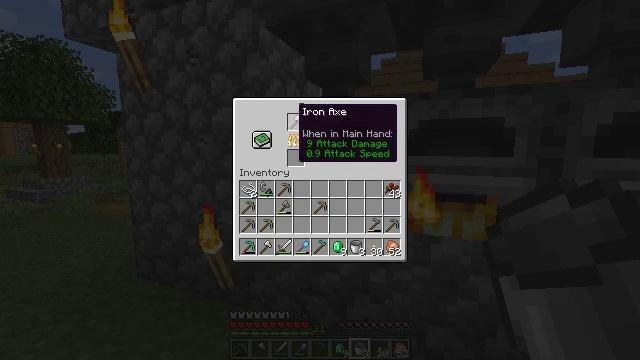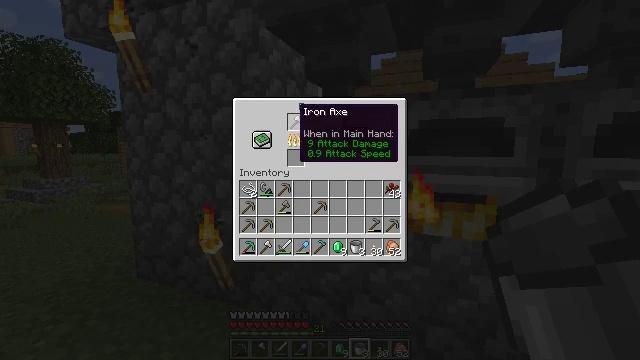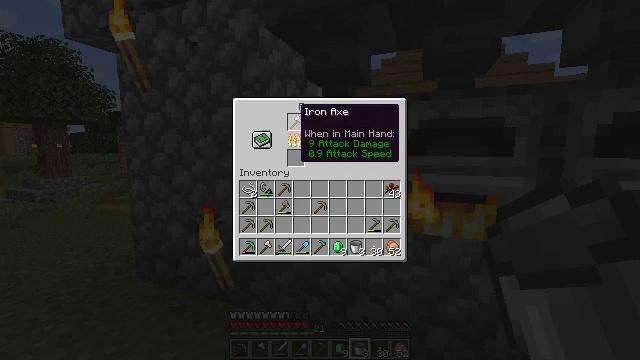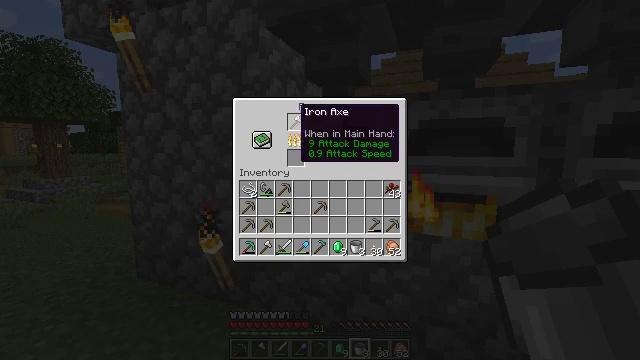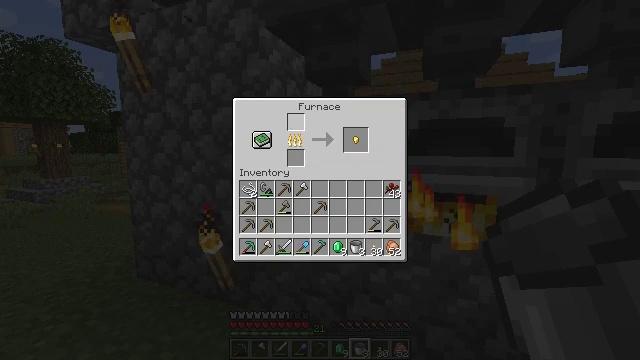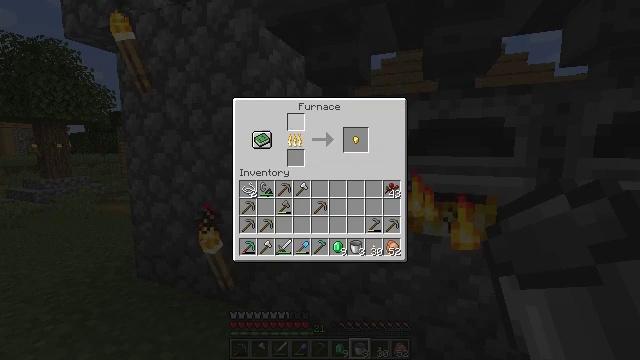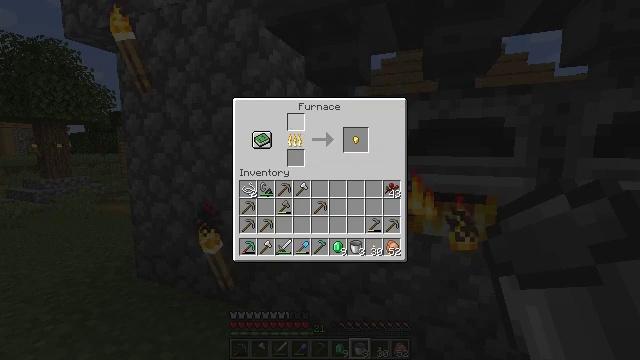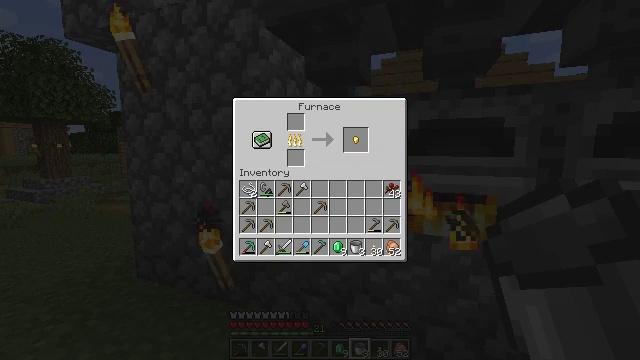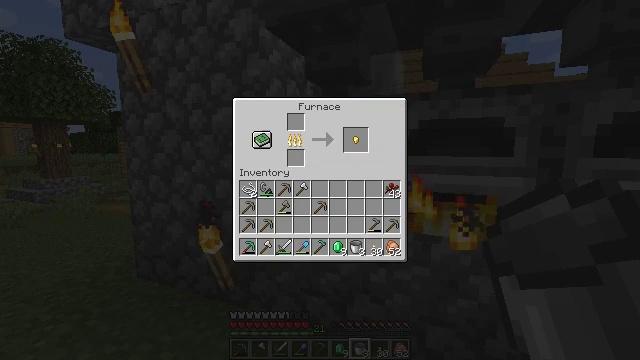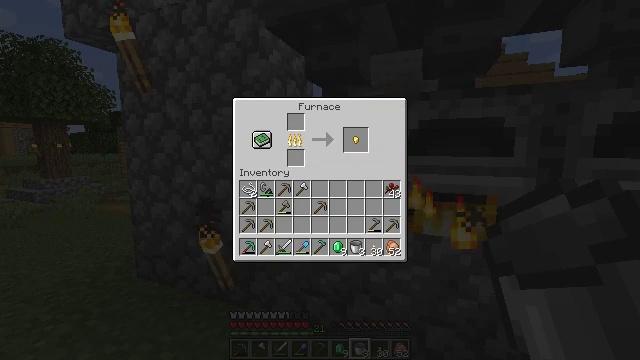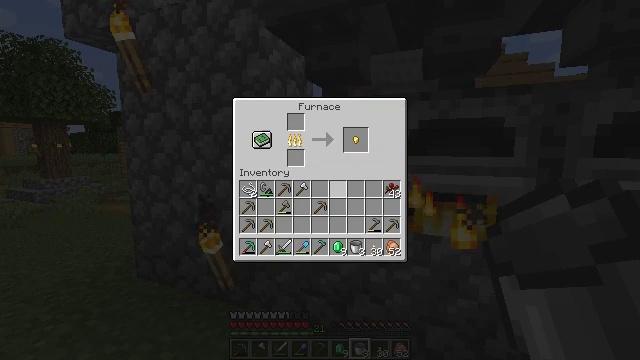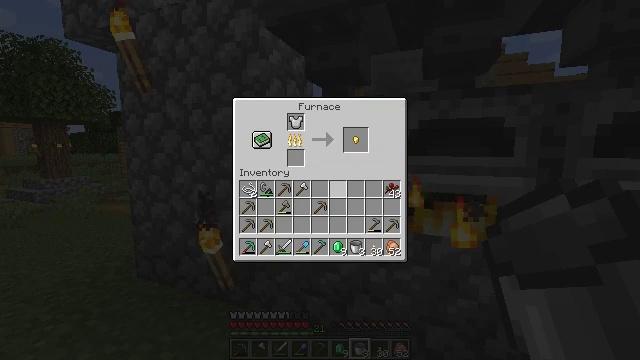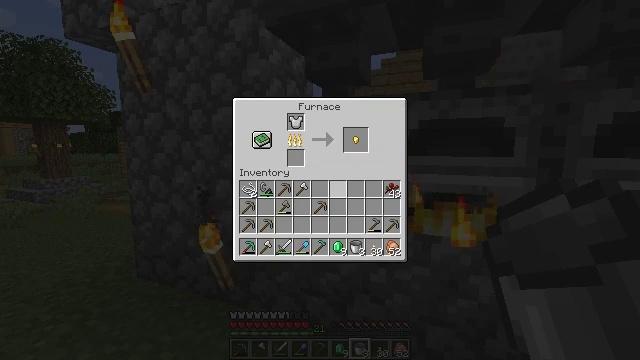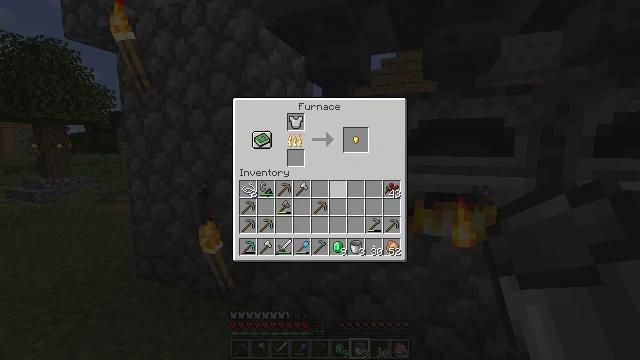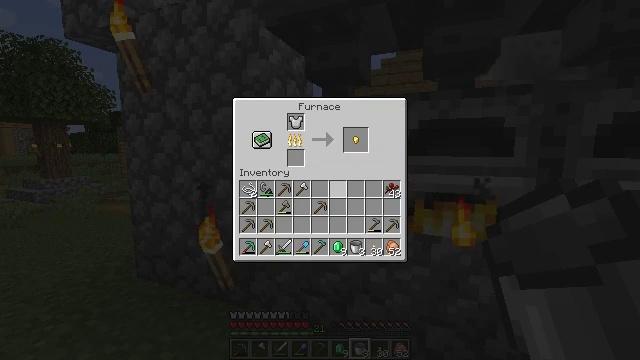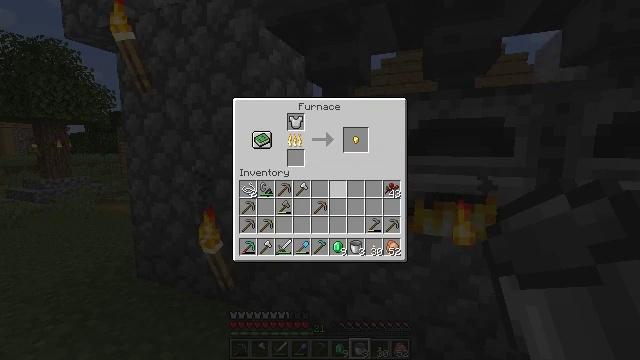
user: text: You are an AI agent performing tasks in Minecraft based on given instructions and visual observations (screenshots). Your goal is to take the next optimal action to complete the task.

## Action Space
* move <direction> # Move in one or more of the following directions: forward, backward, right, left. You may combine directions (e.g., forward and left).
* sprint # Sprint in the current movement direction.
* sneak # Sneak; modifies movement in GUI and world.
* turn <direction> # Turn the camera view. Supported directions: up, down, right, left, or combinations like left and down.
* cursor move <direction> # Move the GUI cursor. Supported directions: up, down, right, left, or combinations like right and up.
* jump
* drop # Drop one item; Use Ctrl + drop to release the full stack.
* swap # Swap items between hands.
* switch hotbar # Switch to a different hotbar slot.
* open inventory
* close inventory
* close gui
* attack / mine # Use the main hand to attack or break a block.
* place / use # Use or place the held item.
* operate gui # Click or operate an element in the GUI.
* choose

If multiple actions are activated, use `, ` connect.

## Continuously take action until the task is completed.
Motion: motion action
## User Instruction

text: Get multiple gold nugget from a gold ingot.
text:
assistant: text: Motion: sneak
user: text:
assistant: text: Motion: sneak
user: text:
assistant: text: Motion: sneak
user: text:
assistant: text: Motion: sneak, attack / mine
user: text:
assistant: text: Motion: sneak, attack / mine
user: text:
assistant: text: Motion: sneak, attack / mine
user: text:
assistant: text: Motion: sneak, turn right and down
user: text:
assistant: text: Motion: sneak, turn right and down
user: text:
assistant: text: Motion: sneak, turn right and down
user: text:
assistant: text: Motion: sneak, turn down
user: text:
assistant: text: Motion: no_op
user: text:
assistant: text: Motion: no_op
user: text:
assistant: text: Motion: no_op
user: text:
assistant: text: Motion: no_op
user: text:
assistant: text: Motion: no_op
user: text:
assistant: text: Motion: no_op
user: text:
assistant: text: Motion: no_op
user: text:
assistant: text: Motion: no_op
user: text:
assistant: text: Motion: no_op
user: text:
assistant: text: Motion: turn up
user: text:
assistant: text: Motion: no_op
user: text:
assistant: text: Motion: no_op
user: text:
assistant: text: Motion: no_op
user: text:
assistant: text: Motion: no_op
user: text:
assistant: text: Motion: no_op
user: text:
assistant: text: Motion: no_op
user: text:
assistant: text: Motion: no_op
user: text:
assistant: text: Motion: no_op
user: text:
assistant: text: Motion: no_op
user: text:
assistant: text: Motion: no_op